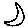
Label: moon